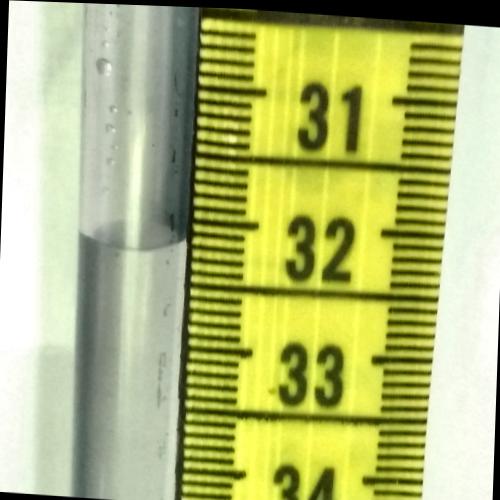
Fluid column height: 32.2 cm